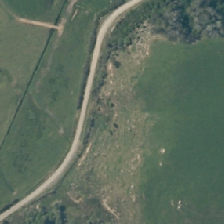
Land cover: broadleaved_indigenous_hardwood